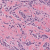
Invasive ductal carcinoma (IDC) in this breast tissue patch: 1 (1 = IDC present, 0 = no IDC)